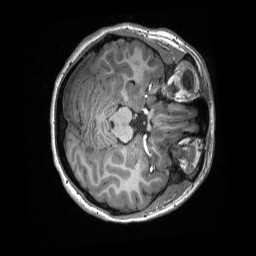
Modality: T1w
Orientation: axial
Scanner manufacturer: siemens
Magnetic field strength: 3 T
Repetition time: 2.3 s
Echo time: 0.00308 s